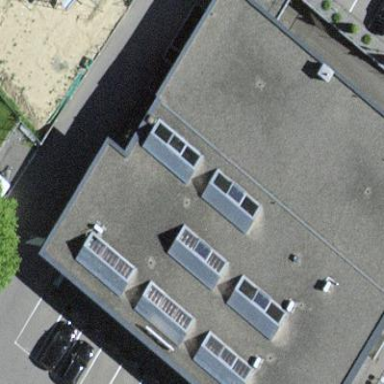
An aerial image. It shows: Industrial building.